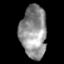
Tissue: skin
Cell type: Epithelial cells
Senescence score: 0.2721
Nuclear area (px): 1352
Mean DAPI intensity: 144.276